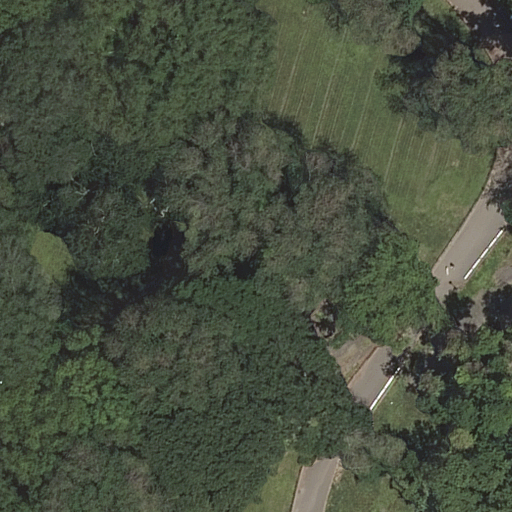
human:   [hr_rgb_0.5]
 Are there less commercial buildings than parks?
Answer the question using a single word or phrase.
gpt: yes

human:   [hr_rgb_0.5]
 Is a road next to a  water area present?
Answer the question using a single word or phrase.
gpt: no

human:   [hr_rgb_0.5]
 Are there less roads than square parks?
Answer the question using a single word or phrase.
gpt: no

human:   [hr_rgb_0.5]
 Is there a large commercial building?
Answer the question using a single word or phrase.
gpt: no

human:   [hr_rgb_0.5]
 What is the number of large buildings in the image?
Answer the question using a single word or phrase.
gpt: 0

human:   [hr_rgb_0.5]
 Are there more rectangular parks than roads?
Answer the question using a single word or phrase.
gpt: no

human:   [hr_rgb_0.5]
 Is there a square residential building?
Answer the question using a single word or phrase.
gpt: no

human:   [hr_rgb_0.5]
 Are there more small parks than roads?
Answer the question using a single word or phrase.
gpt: no

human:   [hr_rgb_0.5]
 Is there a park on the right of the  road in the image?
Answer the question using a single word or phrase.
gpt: no

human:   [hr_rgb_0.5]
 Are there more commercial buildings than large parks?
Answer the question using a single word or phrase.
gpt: no

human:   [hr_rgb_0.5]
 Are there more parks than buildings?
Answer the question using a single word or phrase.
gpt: yes

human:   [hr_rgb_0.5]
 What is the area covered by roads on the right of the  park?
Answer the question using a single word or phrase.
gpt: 0m2

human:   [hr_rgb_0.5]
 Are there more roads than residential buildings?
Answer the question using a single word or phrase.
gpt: yes

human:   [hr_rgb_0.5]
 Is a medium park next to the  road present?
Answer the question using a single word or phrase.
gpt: no

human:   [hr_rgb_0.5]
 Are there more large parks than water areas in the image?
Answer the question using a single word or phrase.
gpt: yes

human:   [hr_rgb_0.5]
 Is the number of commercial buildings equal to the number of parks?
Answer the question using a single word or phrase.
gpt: no

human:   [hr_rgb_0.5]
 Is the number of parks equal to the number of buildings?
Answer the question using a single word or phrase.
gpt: no

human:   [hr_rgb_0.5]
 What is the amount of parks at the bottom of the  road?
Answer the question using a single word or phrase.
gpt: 0

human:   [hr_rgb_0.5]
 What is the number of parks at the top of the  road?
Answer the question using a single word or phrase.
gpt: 1

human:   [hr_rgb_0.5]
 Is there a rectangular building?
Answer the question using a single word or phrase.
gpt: no

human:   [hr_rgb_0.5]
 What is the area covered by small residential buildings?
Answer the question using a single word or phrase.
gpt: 0m2

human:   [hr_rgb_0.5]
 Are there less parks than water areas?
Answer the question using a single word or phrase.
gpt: no

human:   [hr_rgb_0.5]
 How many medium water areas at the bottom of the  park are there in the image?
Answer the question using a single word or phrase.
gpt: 0

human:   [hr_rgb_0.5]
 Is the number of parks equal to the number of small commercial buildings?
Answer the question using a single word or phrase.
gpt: no

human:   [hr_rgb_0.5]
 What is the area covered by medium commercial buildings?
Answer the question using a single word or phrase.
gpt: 0m2

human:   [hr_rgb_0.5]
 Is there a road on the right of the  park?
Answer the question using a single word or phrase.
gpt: yes

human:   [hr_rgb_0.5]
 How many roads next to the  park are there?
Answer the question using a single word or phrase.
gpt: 1

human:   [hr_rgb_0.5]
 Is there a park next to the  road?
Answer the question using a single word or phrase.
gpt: yes

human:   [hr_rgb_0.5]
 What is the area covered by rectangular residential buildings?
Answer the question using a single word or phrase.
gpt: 0m2

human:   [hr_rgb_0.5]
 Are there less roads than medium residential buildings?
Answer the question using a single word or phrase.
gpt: no

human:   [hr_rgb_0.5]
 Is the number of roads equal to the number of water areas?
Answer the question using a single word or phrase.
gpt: no

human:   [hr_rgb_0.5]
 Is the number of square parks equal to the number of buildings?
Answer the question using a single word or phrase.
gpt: yes

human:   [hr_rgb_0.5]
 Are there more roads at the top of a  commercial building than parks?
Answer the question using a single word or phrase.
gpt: no

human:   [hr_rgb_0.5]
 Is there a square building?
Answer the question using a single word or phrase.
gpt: no

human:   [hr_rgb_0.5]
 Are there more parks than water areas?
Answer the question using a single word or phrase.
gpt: yes

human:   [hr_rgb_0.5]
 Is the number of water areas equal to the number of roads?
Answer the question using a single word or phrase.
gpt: no